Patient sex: F
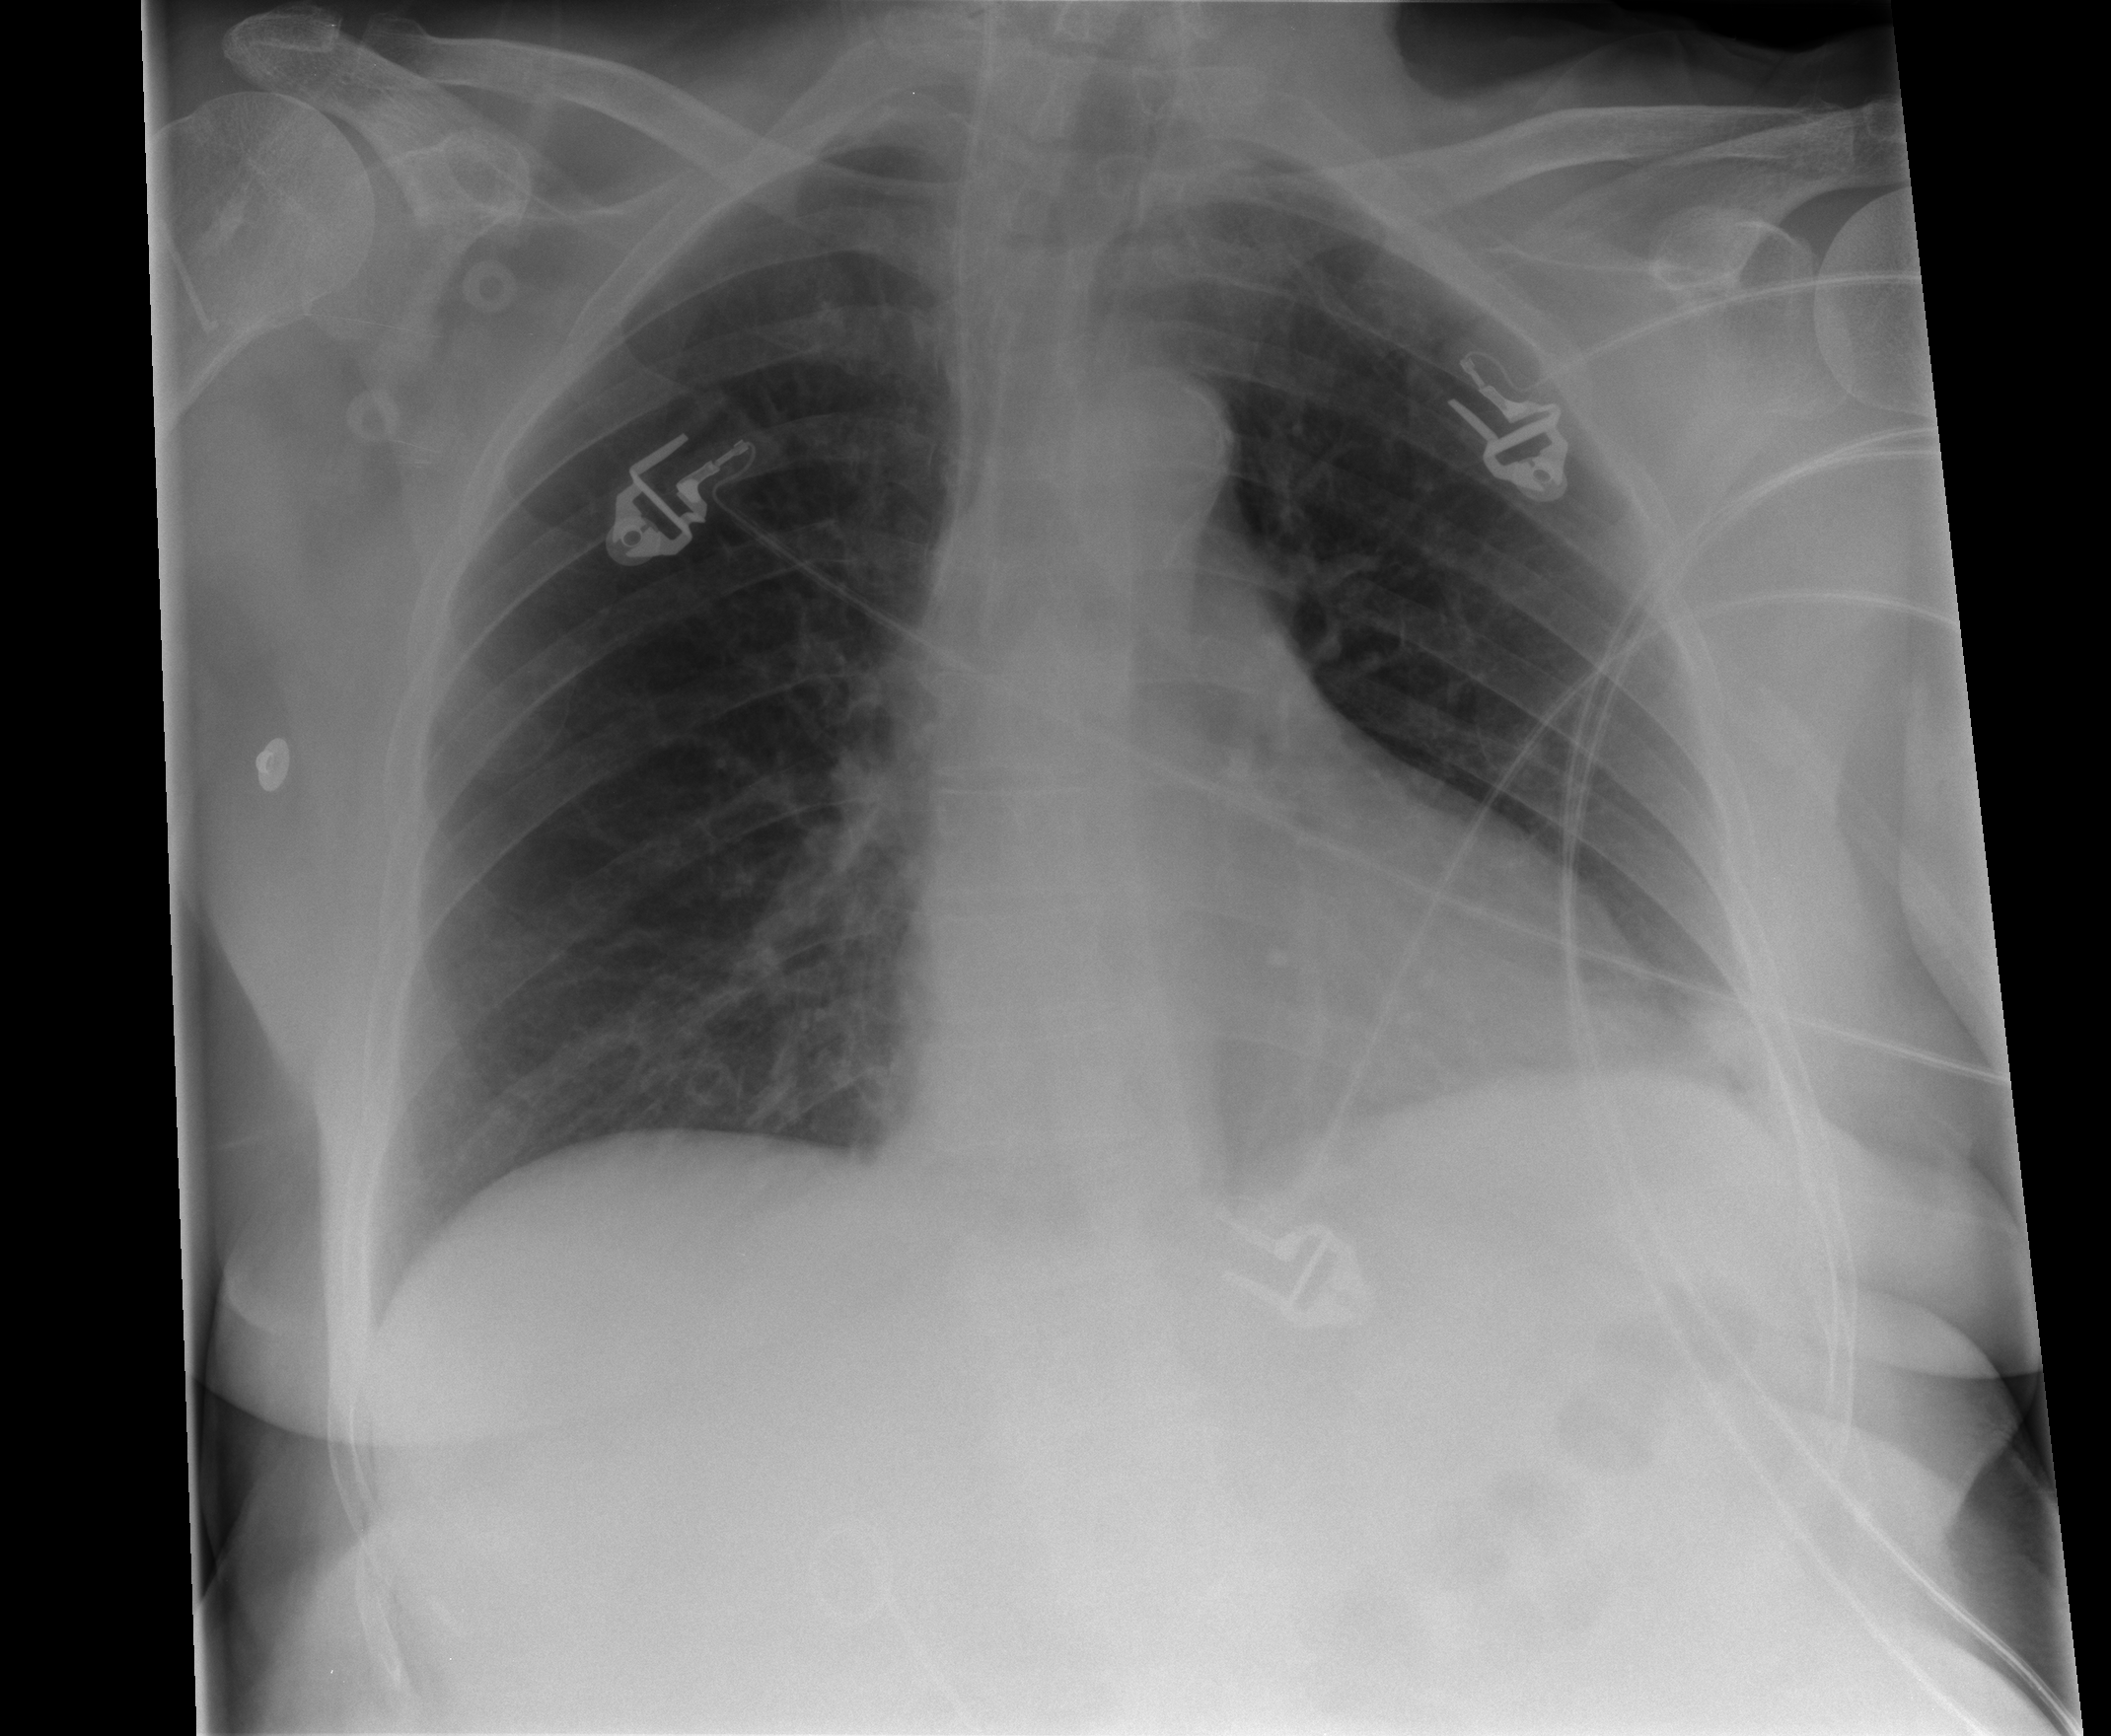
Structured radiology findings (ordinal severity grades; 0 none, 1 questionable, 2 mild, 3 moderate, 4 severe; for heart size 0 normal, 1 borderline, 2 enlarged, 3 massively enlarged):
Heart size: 0
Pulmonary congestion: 0
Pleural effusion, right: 0
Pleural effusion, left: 1
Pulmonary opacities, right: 0
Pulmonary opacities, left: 1
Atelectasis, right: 0
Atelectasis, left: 2